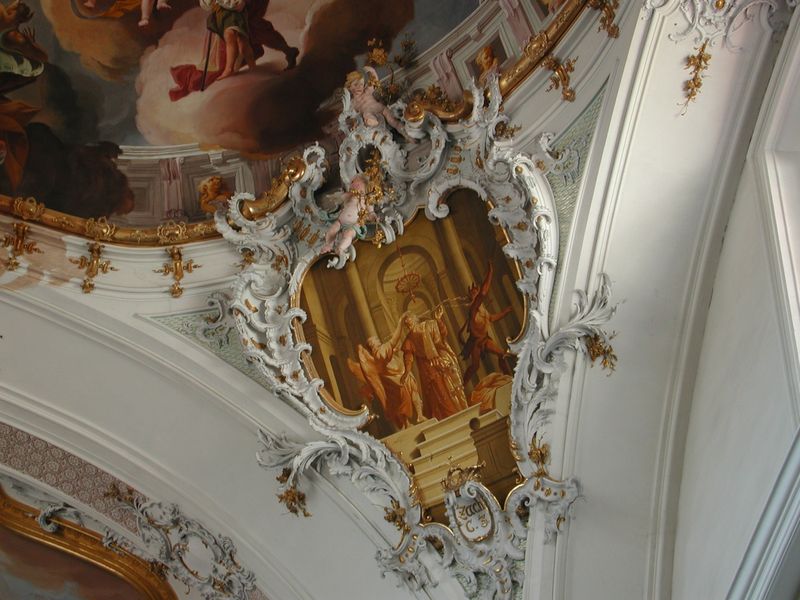
Titel: Ottobeuren, Klosterkirche
Künstler: Christoph Vogt
Standort: Ottobeuren, Klosterkirche (EU - D - Bayern)
Schlagwörter: blätter, gemälde, gott, mann, weiß, braun, lampe, männer, säulen, rot, schloss, wolke, beige, malerei, muster, ornament, wand, architektur, barock, bild, kirche, gold, decke, rokkoko, renaissance, rokoko, rosa, fliegen, engel, ranken, ecke, bogen, figuren, kuppel, treppe, könig, inschrift, ornamente, lüster, stuck, stufen, foto, bögen, gewölbe, zwickel, wappen, sims, teufel, fresken, heilige, fresko, gips, emblem, putten, putti, rundung, mamor, deckenmalerei, rocaille, deckenfresko, verziehrungen, deckenbild, florales, antonius, architecktur, arock